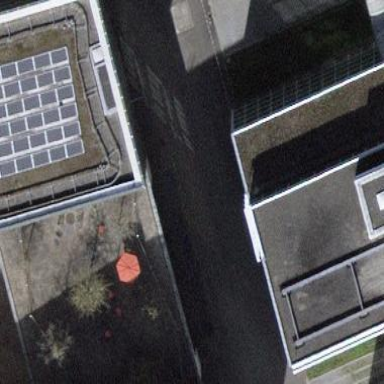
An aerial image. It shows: Office building.